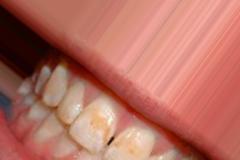
Condition: Tooth Discoloration